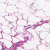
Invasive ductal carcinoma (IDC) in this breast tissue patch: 0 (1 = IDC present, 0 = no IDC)